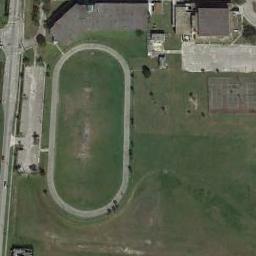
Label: ground_track_field